Question: How can I remove the white border round the top and right of this plot?
this is the code I'm using to plot my pandas DataFrame:
'''
plt.pcolor(diff,clip_on=False) # diff is a DataFrame
plt.yticks(np.arange(0.5, len(diff.index), 1), diff.index)
plt.xticks(np.arange(0.5, len(diff.columns), 1), diff.columns, rotation=90)
plt.colorbar()
'''

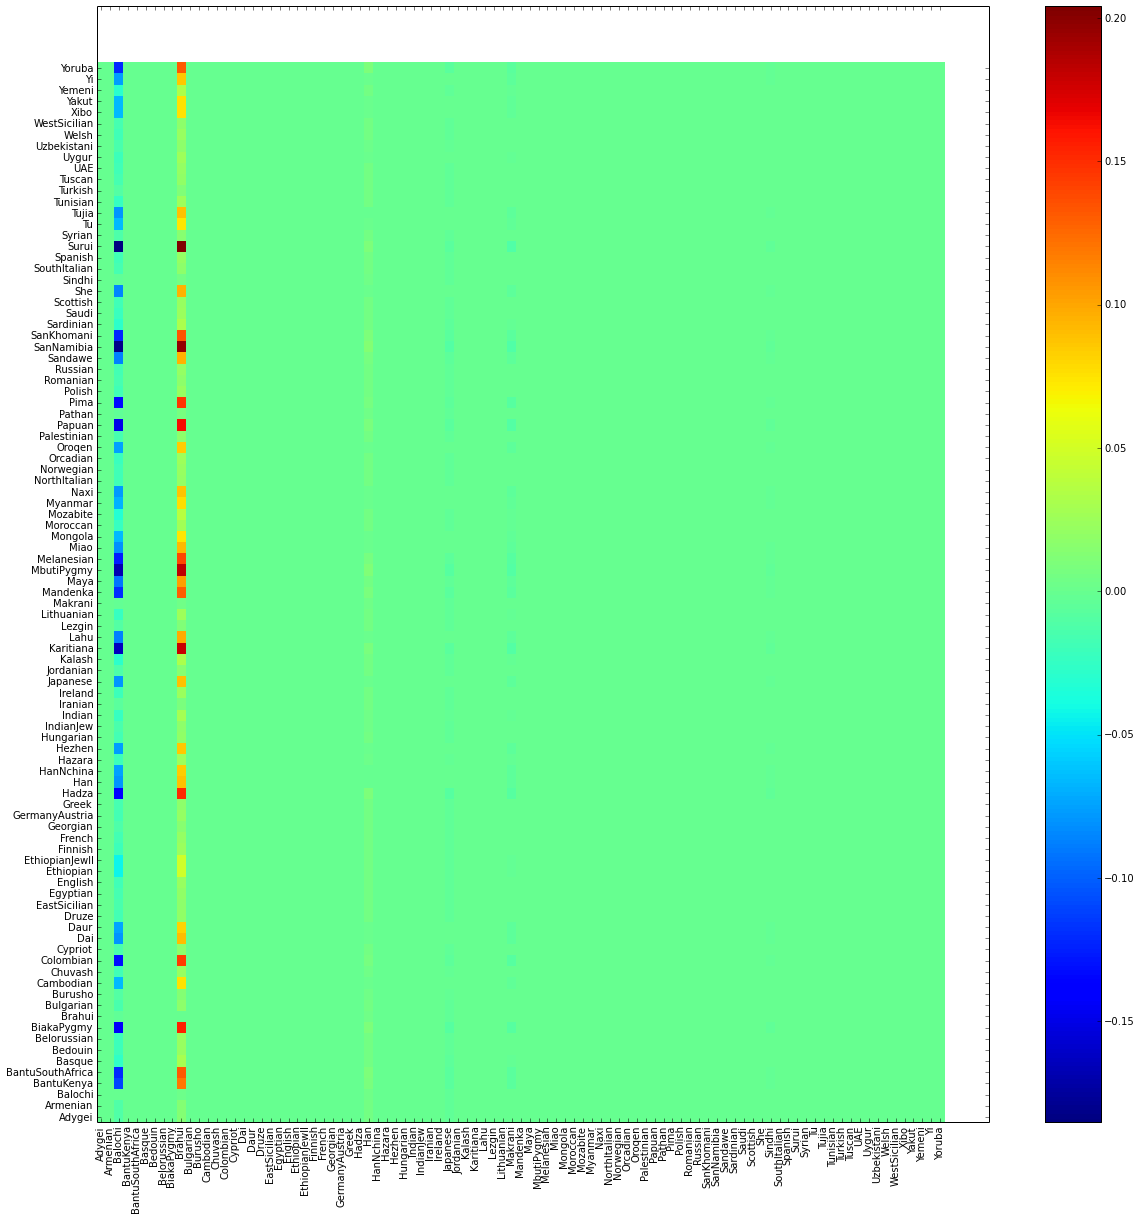
Answer: Try setting the axis limits according to the data. The quicker interface is through pyplot functions, - I think you want:
'''
plt.ylim(0, len(diff.index))
plt.xlim(0, len(diff.columns))
'''
but if you save the return value from 'pcolor' then you can also set the limits.
'''
h = plt.pcolor(diff,clip_on=False) # diff is a DataFrame
h.axes.set_ylim(0, len(diff.index))
'''